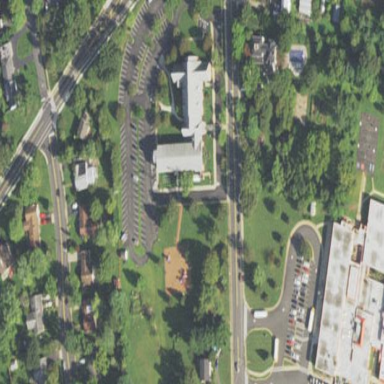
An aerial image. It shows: Place of worship.